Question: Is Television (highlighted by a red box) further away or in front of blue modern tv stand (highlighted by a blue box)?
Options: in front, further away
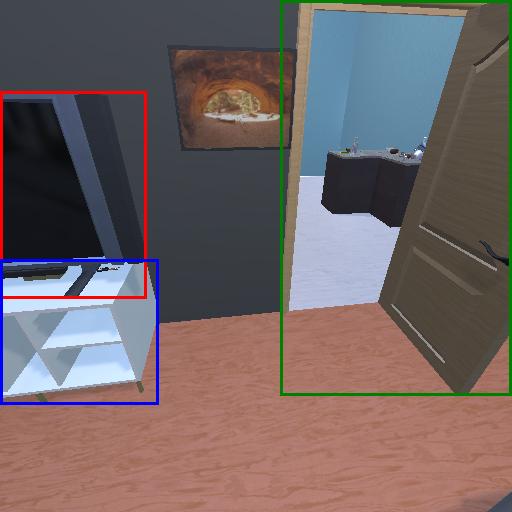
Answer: in front